Field crop: tomato
Growth stage: 1
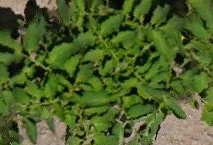
Species: tomato